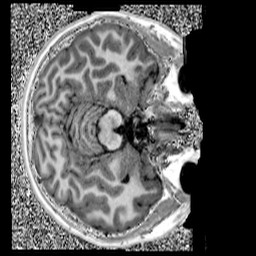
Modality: UNIT1
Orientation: axial
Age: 13
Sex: female
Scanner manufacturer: siemens
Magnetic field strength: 3 T
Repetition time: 4 s
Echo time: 0.00303 s